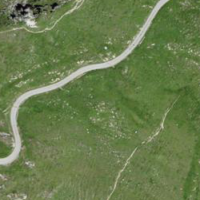
EUNIS habitat code: 26
Species observed at this site:
Sempervivum montanum